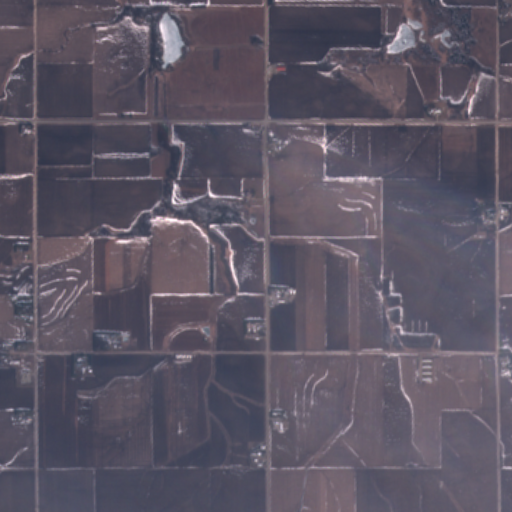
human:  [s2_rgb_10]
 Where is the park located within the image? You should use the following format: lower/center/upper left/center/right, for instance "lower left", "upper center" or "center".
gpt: The park is located in the lower left of the image.
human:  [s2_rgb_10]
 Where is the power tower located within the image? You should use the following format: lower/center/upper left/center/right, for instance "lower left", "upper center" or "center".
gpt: There is no power tower in the image.